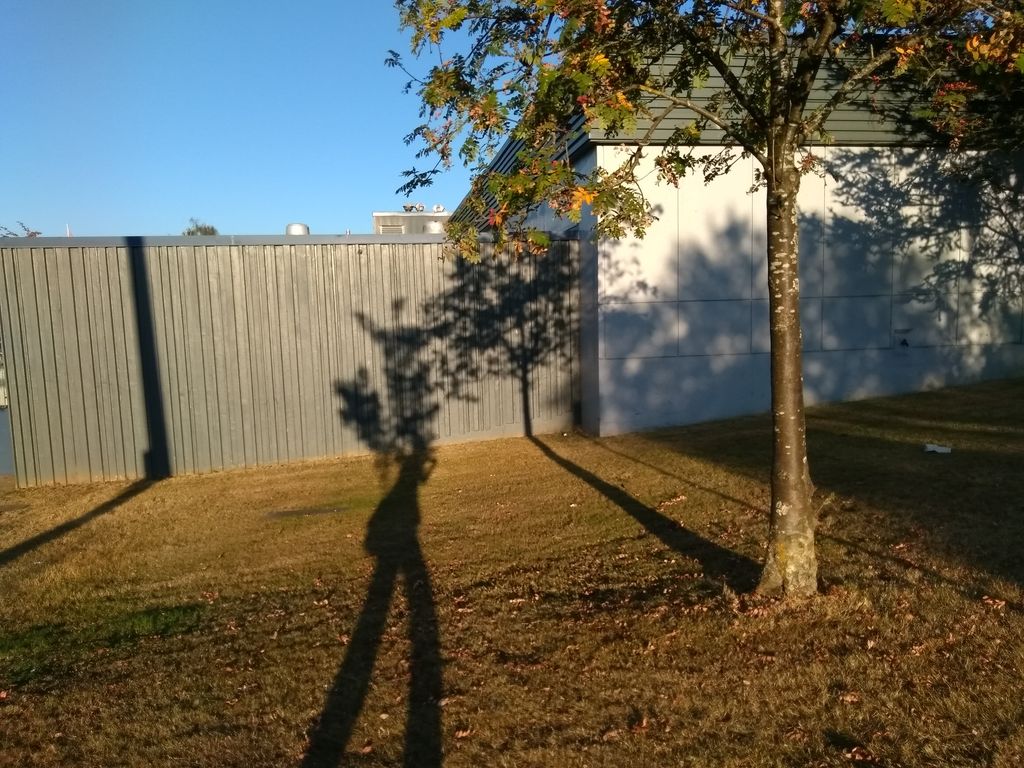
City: vancouver